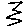
Label: zigzag